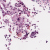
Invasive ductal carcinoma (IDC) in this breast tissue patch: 0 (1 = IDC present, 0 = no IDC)